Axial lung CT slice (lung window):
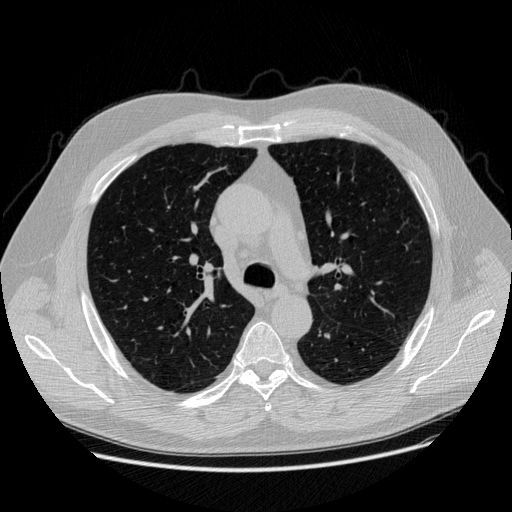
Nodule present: no